Question: I'm trying to create a curved arrow with svg. I'm using <URL> to generate the path.
'''
let points = [
[400,100],
[450,200],
[350,200],
[385,275]
]
let path = d3.line().curve(d3.curveCardinal)(points)
console.log(path)
// -> M400,100C400,100,458.3333333333333,183.33333333333334,450,200C441.6666666666667,216.66666666666666,360.8333333333333,187.5,350,200C339.1666666666667,212.5,385,275,385,275
'''
But when I try to use this result in a svg:
'''
<svg width="1200" height="1200" viewBox="0 0 <PHONE>" xmlns="http://www.w3.org/2000/svg" version="1.1">
<defs>
<marker id="Triangle" viewBox="0 0 10 10" refX="1" refY="5" markerWidth="6" markerHeight="6" orient="auto">
<path d="M 0 0 L 10 5 L 0 10 z" />
</marker>
</defs>
<path d="M400,100C400,100,458.3333333333333,183.33333333333334,450,200C441.6666666666667,216.66666666666666,360.8333333333333,187.5,350,200C339.1666666666667,212.5,385,275,385,275"
stroke-width="2" stroke="lightblue" fill="none" style="marker-end: url(#Triangle);"></path>
</svg>
'''
And here is the SVG result
.
I can't figure out why the marker doesn't orientate. Is there a better library to generate path to resolve this?
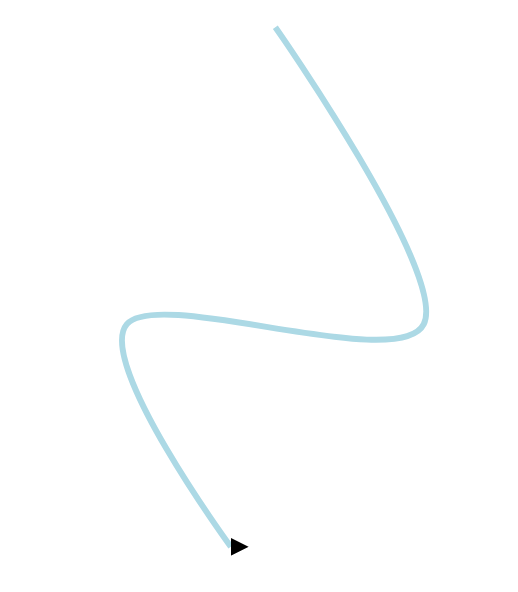
Answer: That's the expected behaviour. The issue is that in a <URL>...
> Two additional points are required on either end of the curve.
And those points seem to interfere with the marker orientation (which is indeed the case, see <URL>.
You can easily see this if you change the curve. For instance, using 'curveBasis':
'''
let points = [
[400,100],
[450,200],
[350,200],
[385,275]
]
let path = d3.line().curve(d3.curveBasis)(points)
d3.select("#myPath").attr("d", path);
'''
'''
<script src="https://d3js.org/d3.v5.min.js"></script>
<svg width="1200" height="1200" viewBox="0 0 <PHONE>" xmlns="http://www.w3.org/2000/svg" version="1.1">
<defs>
<marker id="Triangle" viewBox="0 0 10 10" refX="1" refY="5" markerWidth="6" markerHeight="6" orient="auto">
<path d="M 0 0 L 10 5 L 0 10 z" />
</marker>
</defs>
<path id="myPath" stroke-width="2" stroke="lightblue" fill="none" style="marker-end: url(#Triangle);"></path>
</svg>
'''
In your case, a solution (arguably a hack) may be adding a final line to the path, just 1px away from the final point:
'''
path = path + "L387,277";
'''
Here is the demo:
'''
let points = [
[400,100],
[450,200],
[350,200],
[385,275]
]
let path = d3.line().curve(d3.curveCardinal)(points)
path = path + "L387,277";
d3.select("#myPath").attr("d", path);
'''
'''
<script src="https://d3js.org/d3.v5.min.js"></script>
<svg width="1200" height="1200" viewBox="0 0 <PHONE>" xmlns="http://www.w3.org/2000/svg" version="1.1">
<defs>
<marker id="Triangle" viewBox="0 0 10 10" refX="1" refY="5" markerWidth="6" markerHeight="6" orient="auto">
<path d="M 0 0 L 10 5 L 0 10 z" />
</marker>
</defs>
<path id="myPath" stroke-width="2" stroke="lightblue" fill="none" style="marker-end: url(#Triangle);"></path>
</svg>
'''